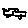
Label: car